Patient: sex M, age 51
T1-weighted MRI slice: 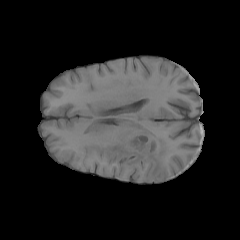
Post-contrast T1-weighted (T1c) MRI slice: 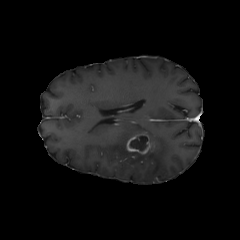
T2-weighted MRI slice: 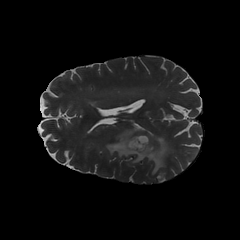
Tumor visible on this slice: yes
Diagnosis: Glioblastoma, IDH-wildtype
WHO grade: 4